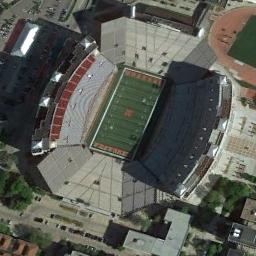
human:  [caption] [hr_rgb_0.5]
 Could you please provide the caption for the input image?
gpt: This rectangular stadium has dense residential areas on three sides .

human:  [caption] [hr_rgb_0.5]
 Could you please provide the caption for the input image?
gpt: There are many cars on the road near the stadium .

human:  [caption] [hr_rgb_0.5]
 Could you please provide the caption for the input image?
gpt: The stadium is next to some buildings and parking lot .

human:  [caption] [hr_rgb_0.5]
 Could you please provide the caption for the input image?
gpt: The circular stadium is enclosed between buildings .

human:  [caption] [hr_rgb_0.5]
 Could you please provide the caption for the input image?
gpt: There are some buildings around the stadium .